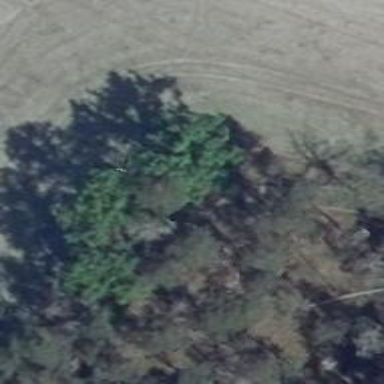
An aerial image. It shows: Hunting stand.